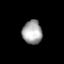
Tissue: lung
Cell type: Endothelial cells
Senescence score: 0.5418
Nuclear area (px): 451
Mean DAPI intensity: 167.166